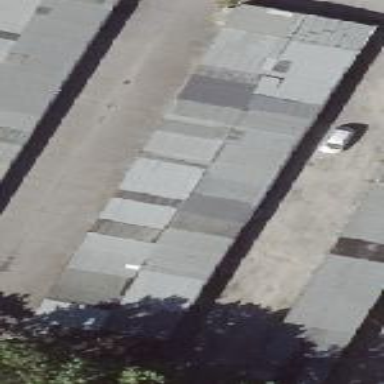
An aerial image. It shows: Group of garages.